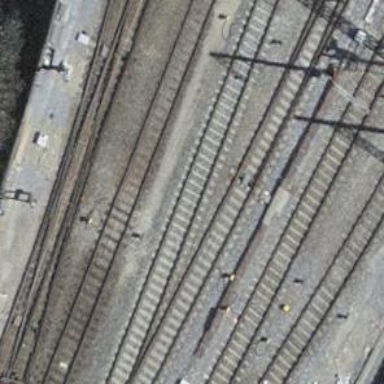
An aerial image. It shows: Rail siding with electrified tracks using contact line.